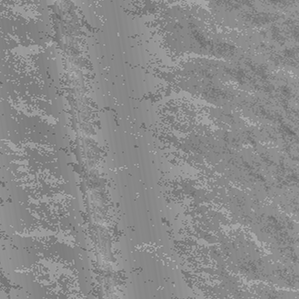
Label: frost